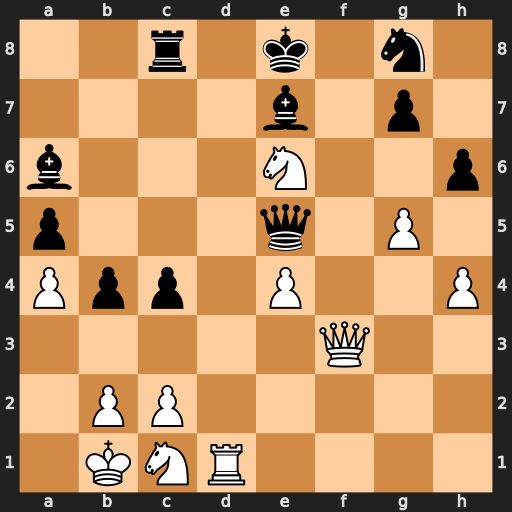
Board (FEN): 2r1k1n1/4b1p1/b3N2p/p3q1P1/Ppp1P2P/5Q2/1PP5/1KNR4
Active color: w
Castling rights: -
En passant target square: -
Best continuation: Qh5+ g6 Qxg6#